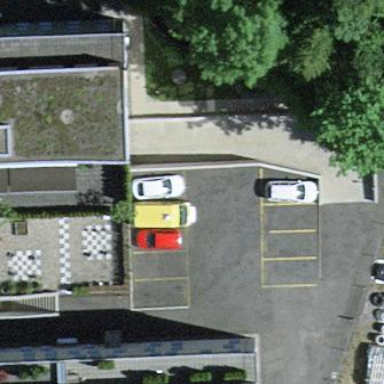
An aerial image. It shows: Parking area.